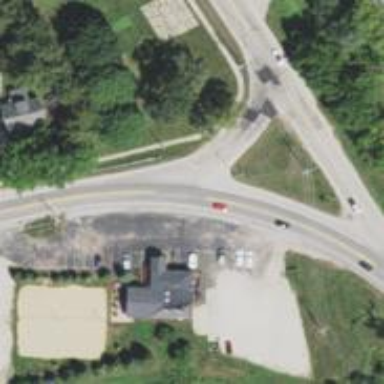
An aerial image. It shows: Road with stop sign.